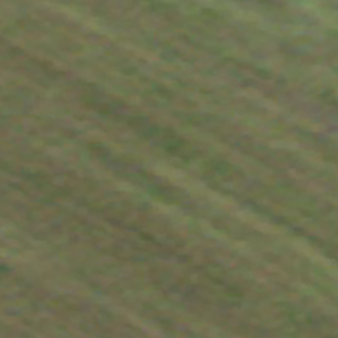
Label: other